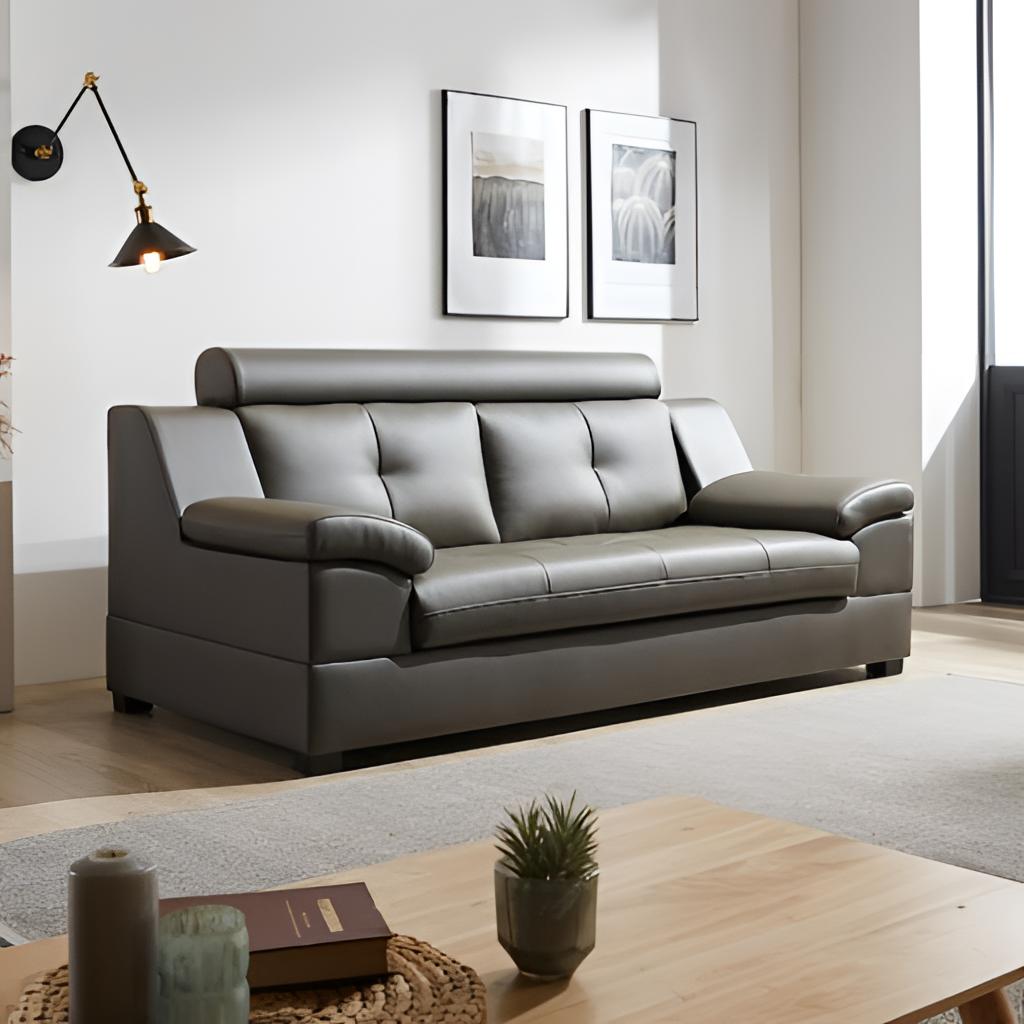
gray leather sofa, living room, paint wallpaper, with solid pattern, wood flooring, with plank pattern, modern